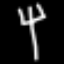
Label: fork